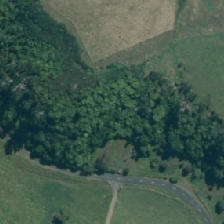
Land cover: broadleaved_indigenous_hardwood